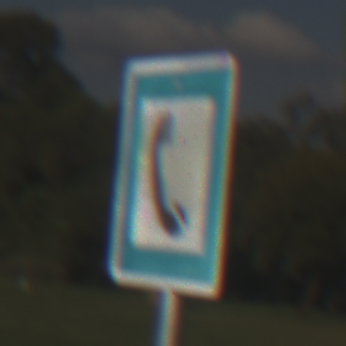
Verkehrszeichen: Fernsprecher
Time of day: MorningAfternoon
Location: Outdoor (Nature)
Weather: PartlyCloudy
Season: NotSpecified
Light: Natural